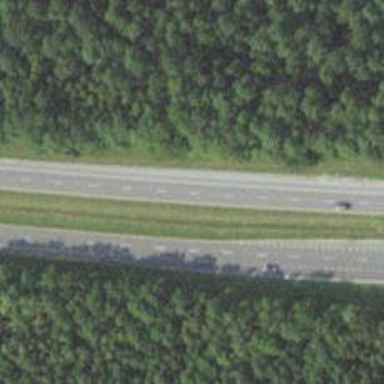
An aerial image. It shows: Expressway with asphalt surface and classified as primary highway.